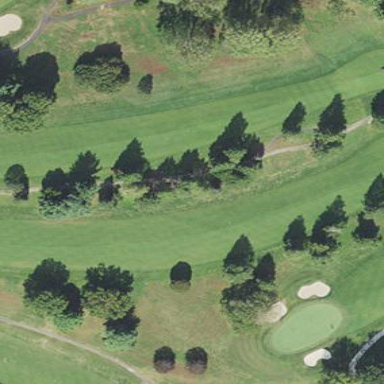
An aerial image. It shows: Scenic golf fairway.